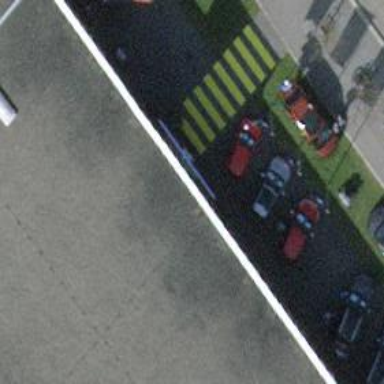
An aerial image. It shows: Shop that sells cars.